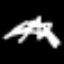
Label: squiggle